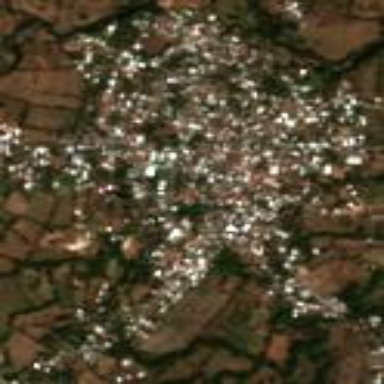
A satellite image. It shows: Town.